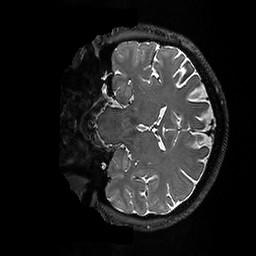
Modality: T2w
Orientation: coronal
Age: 46
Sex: male
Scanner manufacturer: ge
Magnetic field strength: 3 T
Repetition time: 3.202 s
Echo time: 0.0588 s